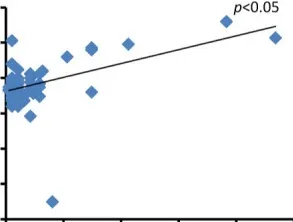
Bivalirudin dosing and relevant ACT in the present patient with HIT. (B) The linear relationship between bivalirudin dosage and ACT value undergoing ECMO with CRRT.
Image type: chart (chart)